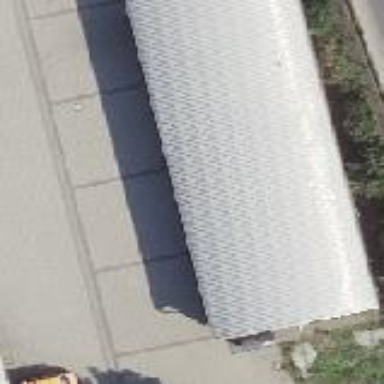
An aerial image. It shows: Depot building.